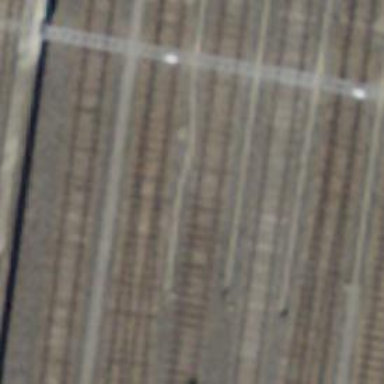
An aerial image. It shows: Railway switch.